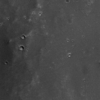
Label: not_dusty